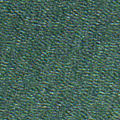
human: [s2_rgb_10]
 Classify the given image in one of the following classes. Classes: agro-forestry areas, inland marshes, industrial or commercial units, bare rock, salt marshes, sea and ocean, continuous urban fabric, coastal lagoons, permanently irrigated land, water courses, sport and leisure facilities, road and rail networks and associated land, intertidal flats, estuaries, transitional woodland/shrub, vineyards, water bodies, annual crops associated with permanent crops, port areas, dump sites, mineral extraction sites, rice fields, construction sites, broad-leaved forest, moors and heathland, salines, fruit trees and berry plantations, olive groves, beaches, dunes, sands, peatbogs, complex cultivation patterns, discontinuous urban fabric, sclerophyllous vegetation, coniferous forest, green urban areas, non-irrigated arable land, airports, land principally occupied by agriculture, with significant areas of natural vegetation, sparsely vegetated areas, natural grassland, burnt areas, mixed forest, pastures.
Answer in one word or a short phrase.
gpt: sea and ocean